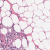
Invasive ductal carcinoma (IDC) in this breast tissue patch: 0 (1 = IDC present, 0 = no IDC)